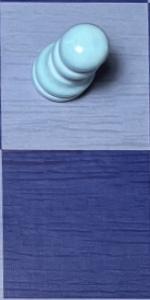
Label: Empty